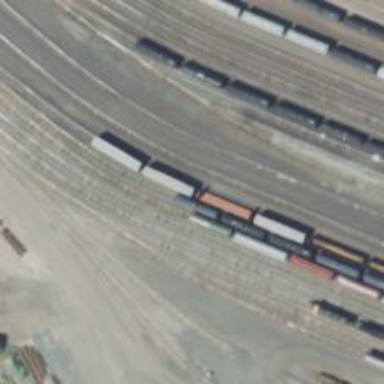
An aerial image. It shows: Railway siding with rails.